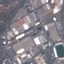
Land use / land cover class: Industrial